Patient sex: M
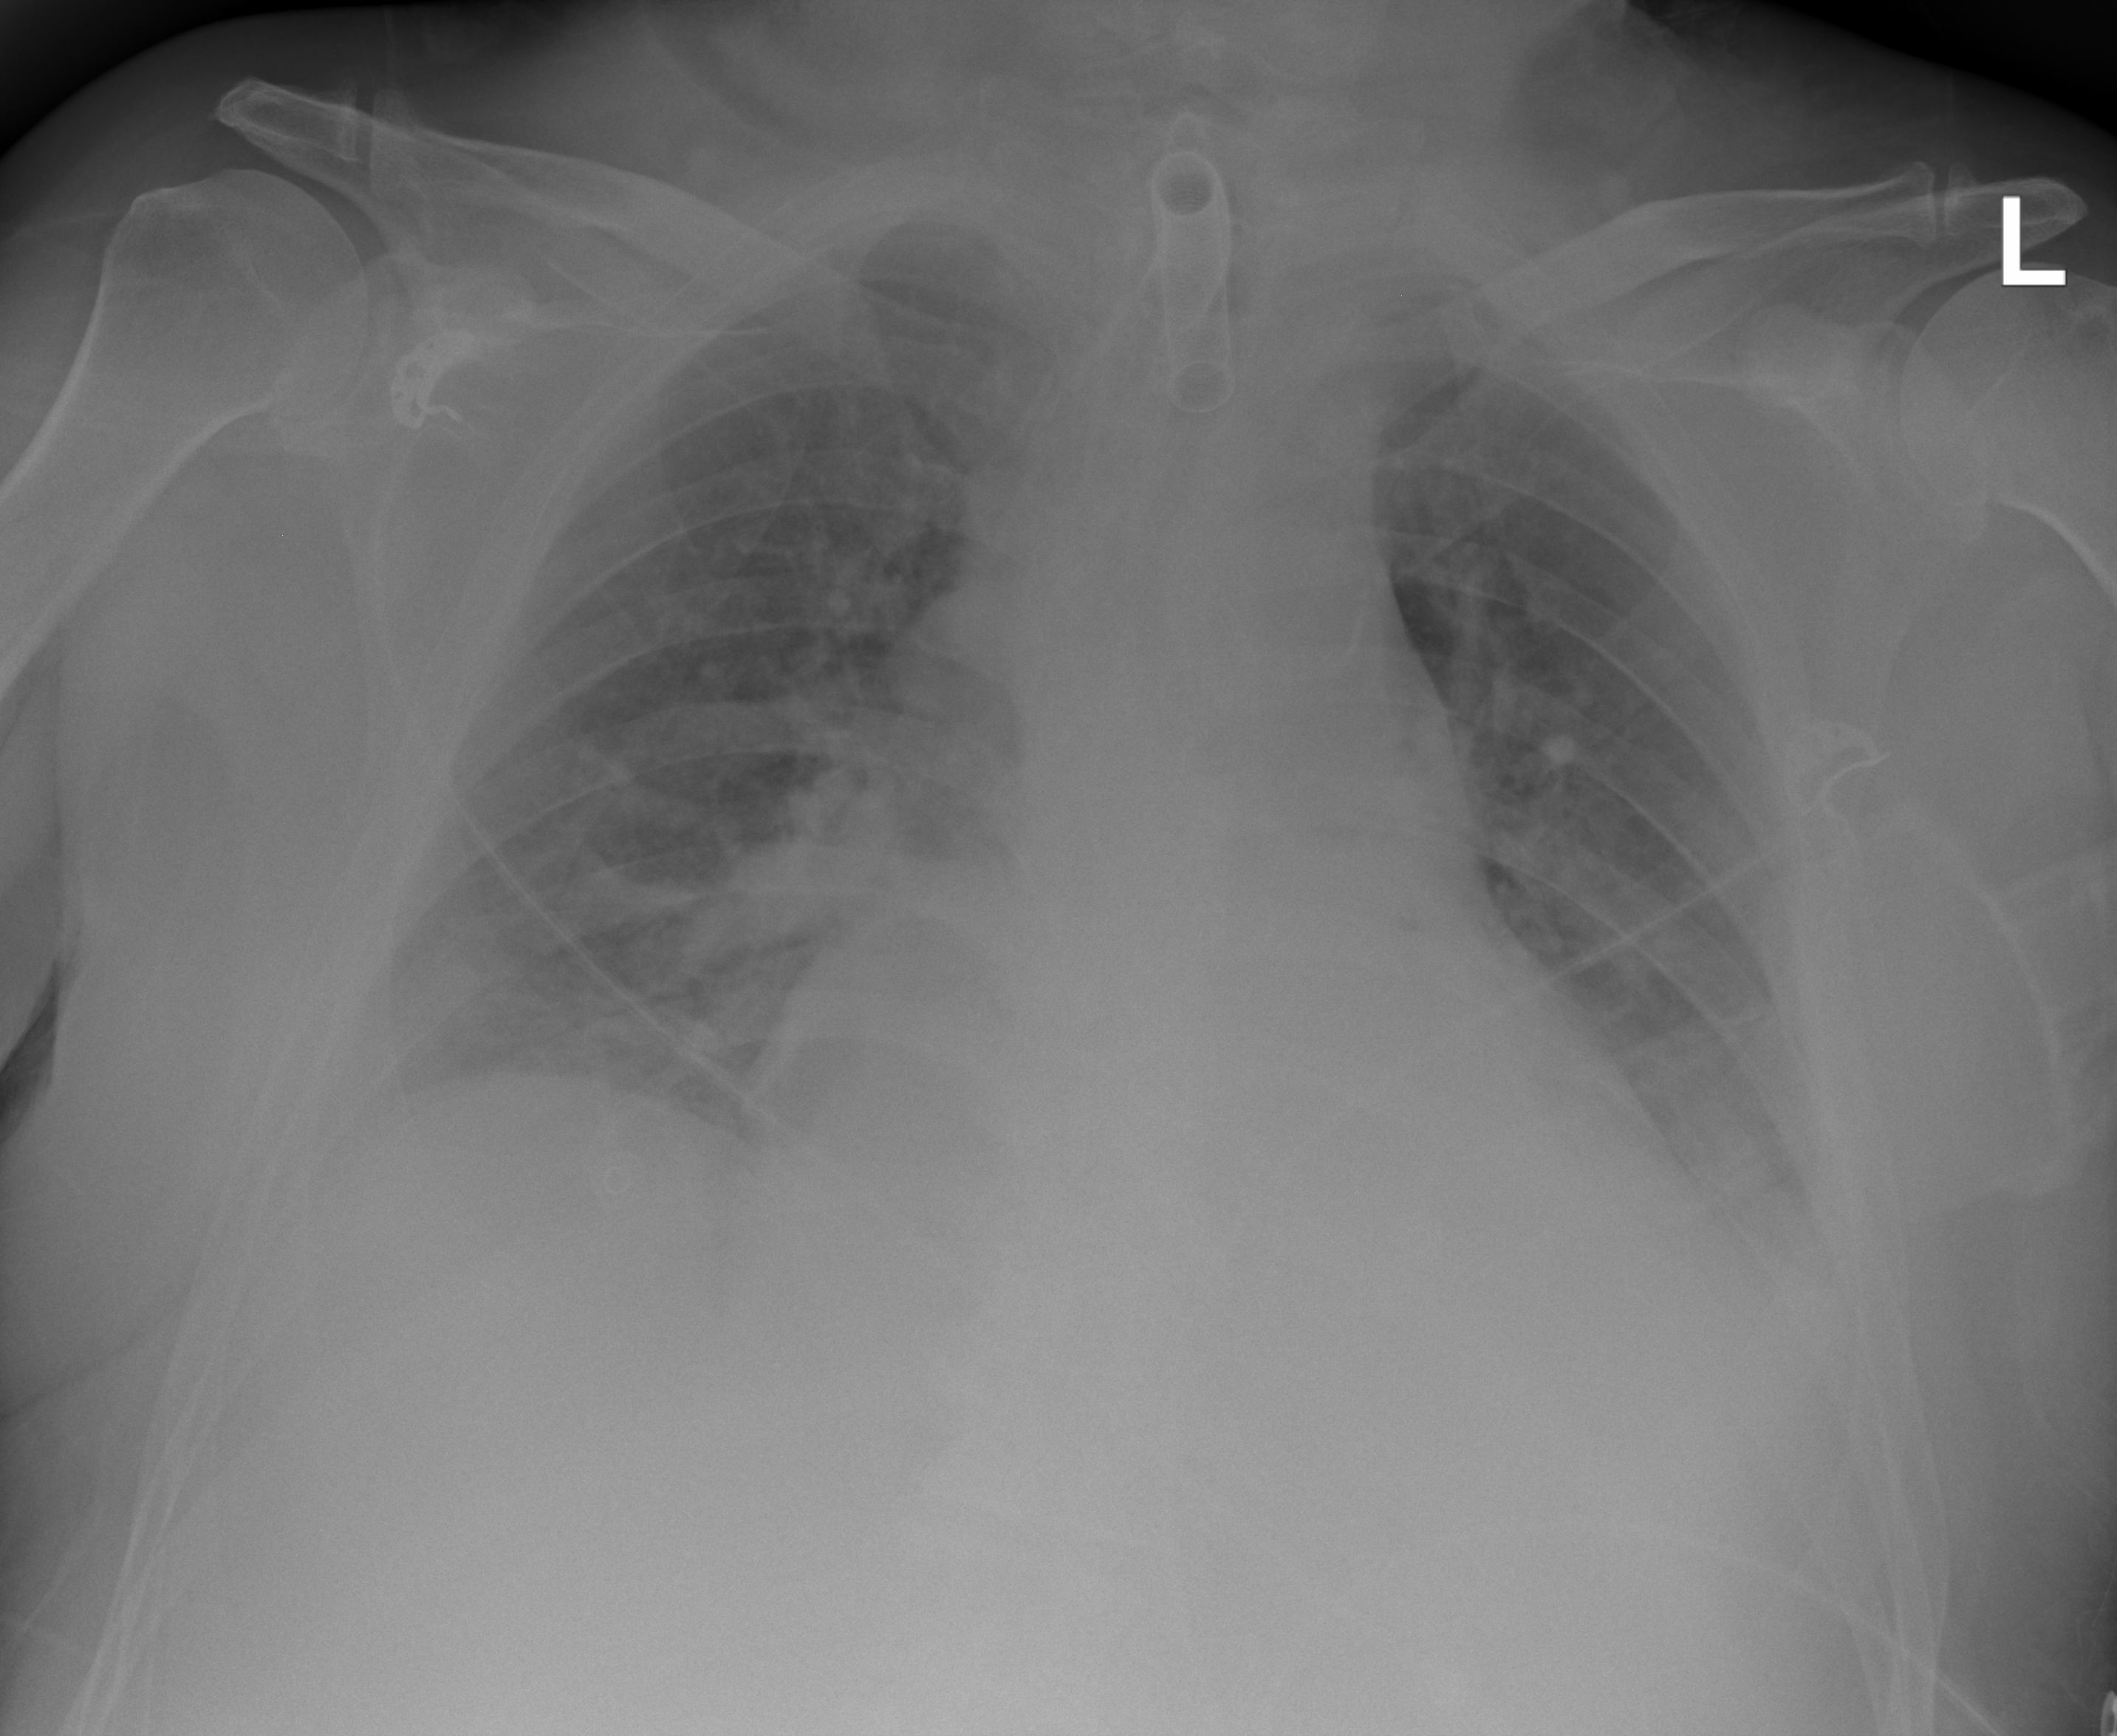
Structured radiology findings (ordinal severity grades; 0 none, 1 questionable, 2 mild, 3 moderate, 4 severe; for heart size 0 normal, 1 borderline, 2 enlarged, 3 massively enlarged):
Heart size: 2
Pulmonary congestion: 3
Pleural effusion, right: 2
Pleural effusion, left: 2
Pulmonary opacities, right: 3
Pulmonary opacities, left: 0
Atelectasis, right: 3
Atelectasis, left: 2